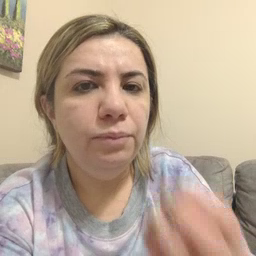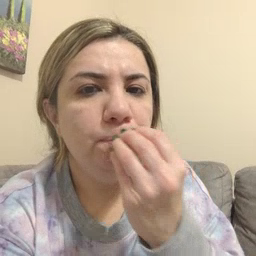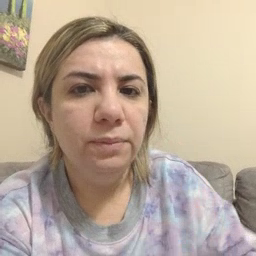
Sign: food